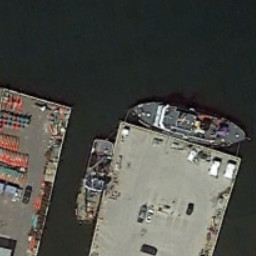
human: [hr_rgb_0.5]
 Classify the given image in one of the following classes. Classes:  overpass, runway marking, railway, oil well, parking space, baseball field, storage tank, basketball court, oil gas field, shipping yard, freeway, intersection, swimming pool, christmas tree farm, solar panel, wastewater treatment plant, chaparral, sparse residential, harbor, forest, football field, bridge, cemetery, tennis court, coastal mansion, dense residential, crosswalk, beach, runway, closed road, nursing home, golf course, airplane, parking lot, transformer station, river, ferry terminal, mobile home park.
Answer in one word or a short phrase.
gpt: ferry terminal